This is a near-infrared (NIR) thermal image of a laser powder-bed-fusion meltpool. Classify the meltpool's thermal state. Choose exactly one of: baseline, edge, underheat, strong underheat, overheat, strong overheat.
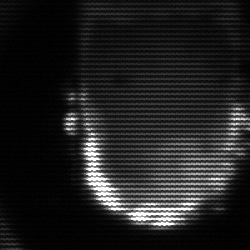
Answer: baseline